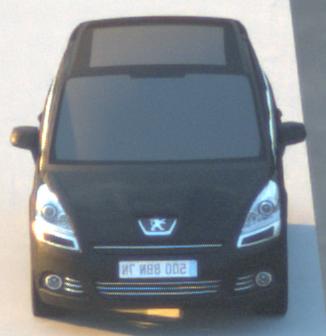
Make: Peugeot
Model: 5008 120 VTi
Detailed model: 5008 (I) Van
Model produced from: 2009/10
Model produced until: 2011/07
Doors: 5
Color: black
Road condition: dry road
Daytime: sunrise or sunset
Contrast: medium contrast